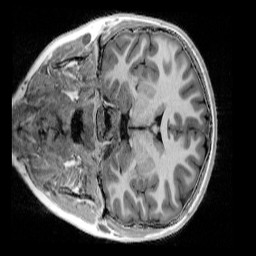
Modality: UNIT1_denoised
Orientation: coronal
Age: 9
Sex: female
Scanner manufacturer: siemens
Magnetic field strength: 3 T
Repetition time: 4 s
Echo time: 0.00303 s